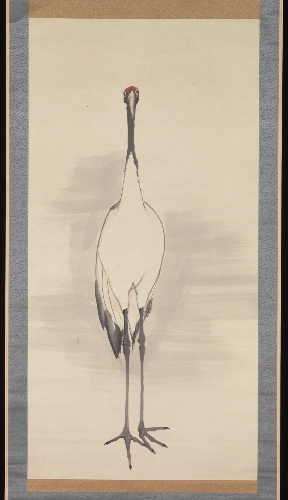
Title: 鶴図|Cranes
Artist: Nagasawa Rosetsu 長澤蘆雪
Artist bio: Japanese, 1754–1799
Date: late 1780s
Object type: Hanging scrolls
Classification: Paintings
Medium: Pair of hanging scrolls; ink and color on paper
Culture: Japan
Period: Edo period (1615–1868)
Dimensions: Image (each scroll): 61 7/16 x 35 7/8 in. (156 x 91.2 cm)
Overall with mounting (each scroll): 84 x 36 3/4 in. (213.4 x 93.3 cm)
Overall with knobs (each scroll): 84 x 39 1/4 in. (213.4 x 99.7 cm)
Department: Asian Art
Credit line: Fishbein-Bender Collection, Gift of T. Richard Fishbein and Estelle P. Bender, 2011
Accession year: 2011
Repository: Metropolitan Museum of Art, New York, NY
Tags: Cranes